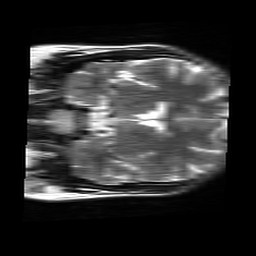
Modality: T2w
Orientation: coronal
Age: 21
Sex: female
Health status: healthy
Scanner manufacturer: siemens
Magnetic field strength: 3 T
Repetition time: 4.01 s
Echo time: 0.116 s